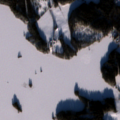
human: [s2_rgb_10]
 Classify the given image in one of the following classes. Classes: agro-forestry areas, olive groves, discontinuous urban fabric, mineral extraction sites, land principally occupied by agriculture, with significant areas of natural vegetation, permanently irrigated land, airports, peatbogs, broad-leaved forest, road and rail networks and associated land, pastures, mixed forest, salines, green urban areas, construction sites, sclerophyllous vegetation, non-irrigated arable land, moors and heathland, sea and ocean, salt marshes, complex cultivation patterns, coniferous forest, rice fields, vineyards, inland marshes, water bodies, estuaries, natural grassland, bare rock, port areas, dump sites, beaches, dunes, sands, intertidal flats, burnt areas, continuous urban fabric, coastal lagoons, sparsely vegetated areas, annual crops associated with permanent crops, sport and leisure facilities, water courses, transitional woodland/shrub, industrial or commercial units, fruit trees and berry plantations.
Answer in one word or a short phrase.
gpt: land principally occupied by agriculture, with significant areas of natural vegetation, coniferous forest, mixed forest, water bodies